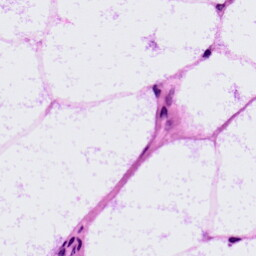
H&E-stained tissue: LymphNode